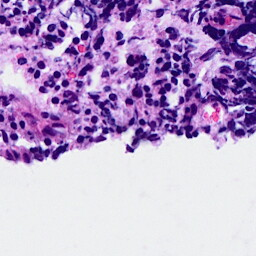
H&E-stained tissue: Breast